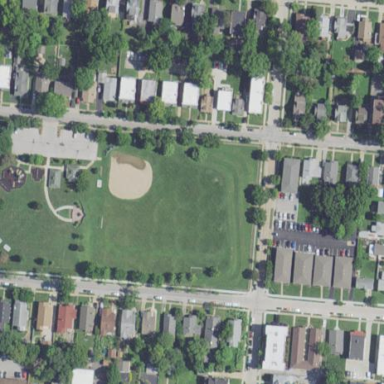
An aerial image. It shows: Baseball pitch for leisure land.